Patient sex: M
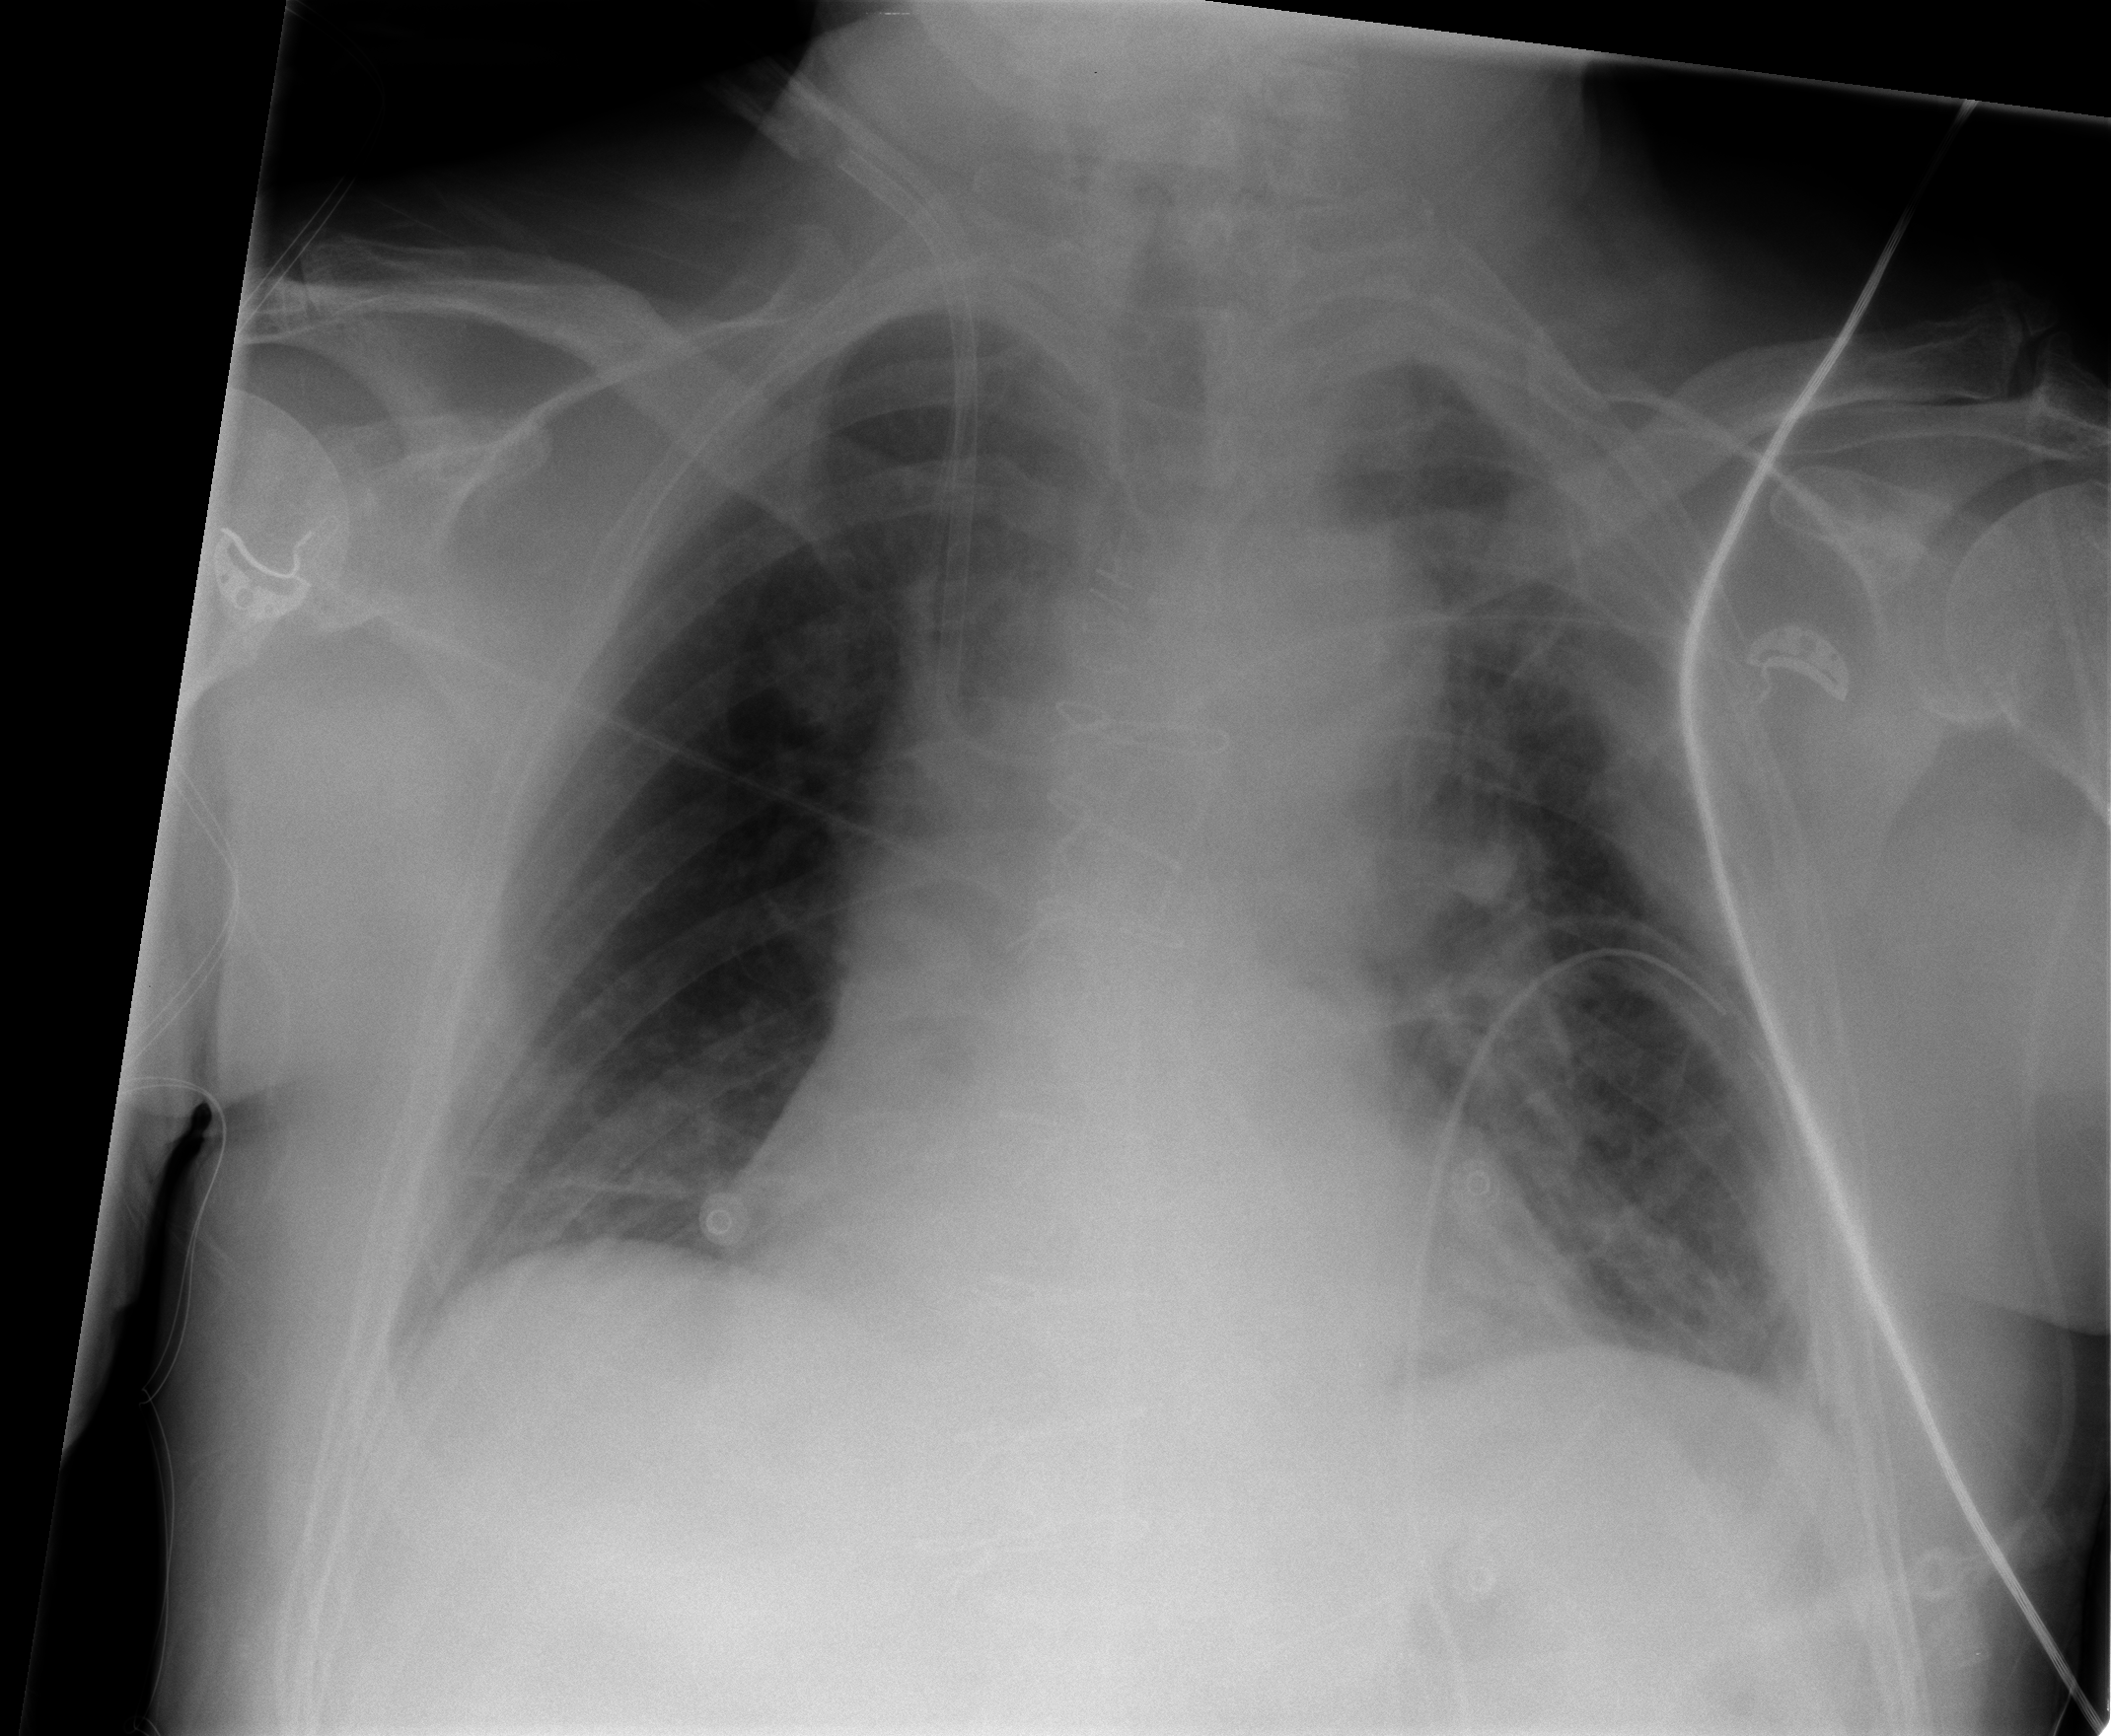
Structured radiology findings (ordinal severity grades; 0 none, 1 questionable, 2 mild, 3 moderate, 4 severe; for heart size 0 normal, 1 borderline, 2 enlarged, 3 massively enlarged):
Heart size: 0
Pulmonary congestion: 2
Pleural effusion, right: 0
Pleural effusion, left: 2
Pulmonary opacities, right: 0
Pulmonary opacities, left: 1
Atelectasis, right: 2
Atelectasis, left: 2